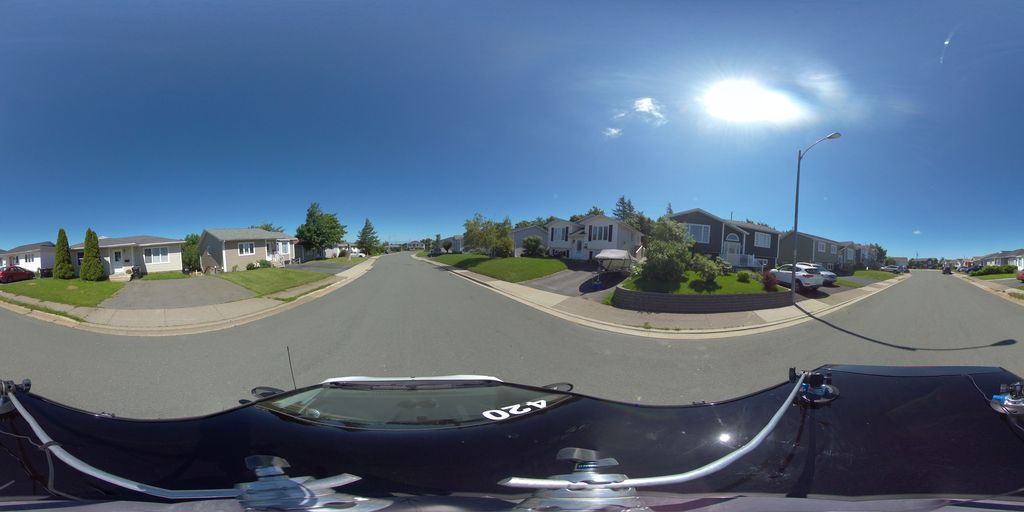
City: st_johns